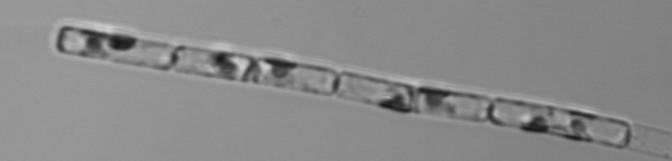
Label: Guinardia_delicatula